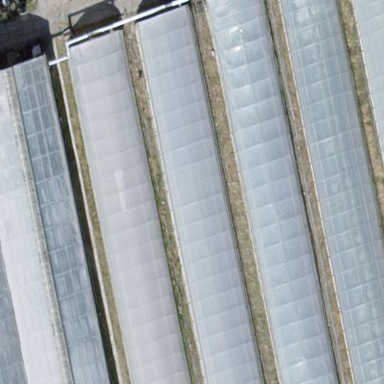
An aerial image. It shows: Greenhouse.